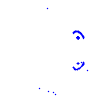
Particle: proton